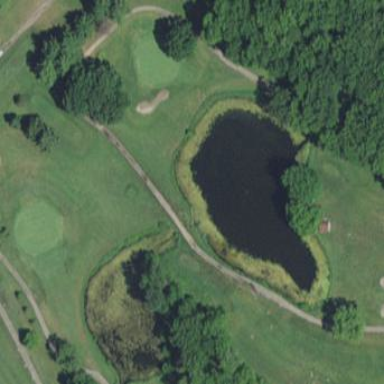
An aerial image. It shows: Picturesque scene of golf course with lateral water hazard.